Interaction volume radius: 5 \u00c5
Interaction volume height: 15 \u00c5
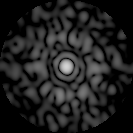
Disorder parameter: 0.8484